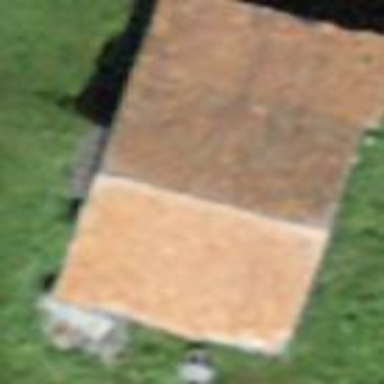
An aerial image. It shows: Shed.